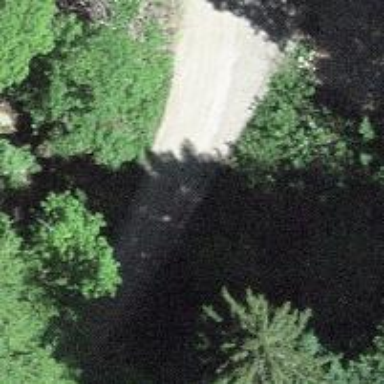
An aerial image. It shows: Unpaved track with grade2 tracktype.